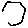
Label: hexagon